Brain MRI, t1w sequence, axial 2D slice.
Patient: age 33, sex F, weight 78 kg, height 1.78 m
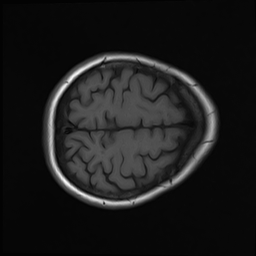